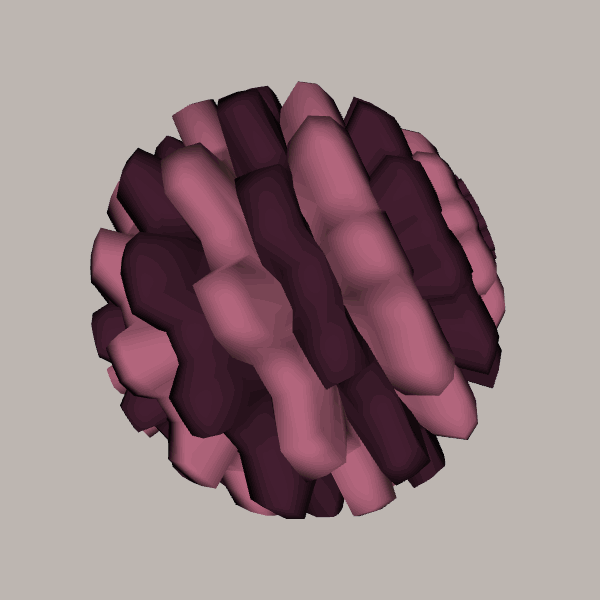
Background: light